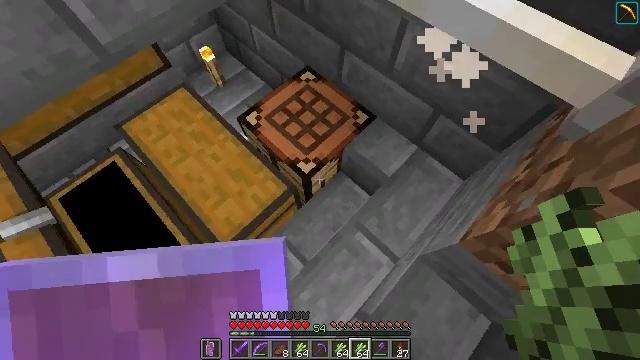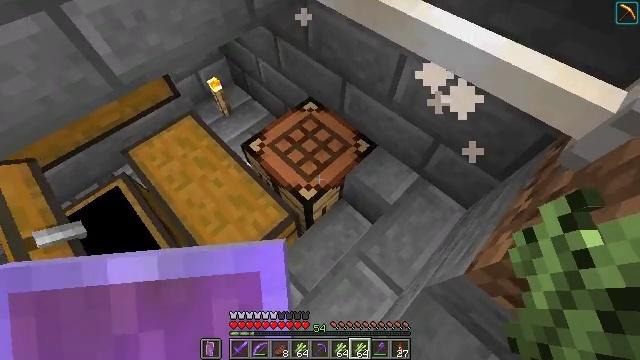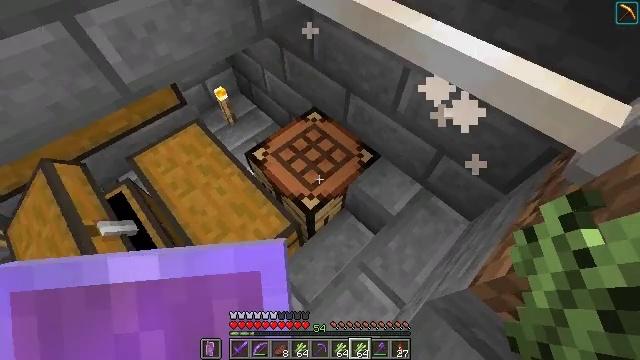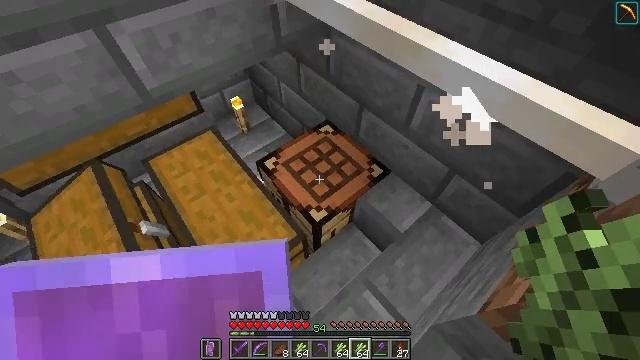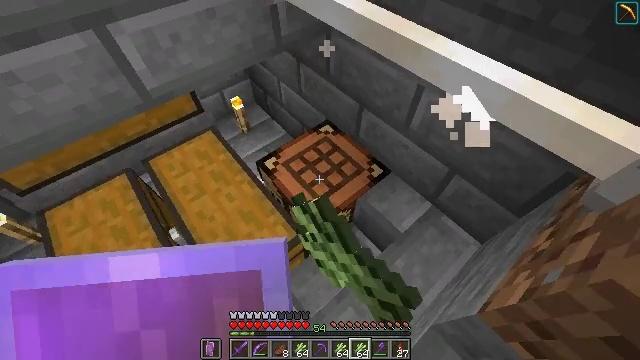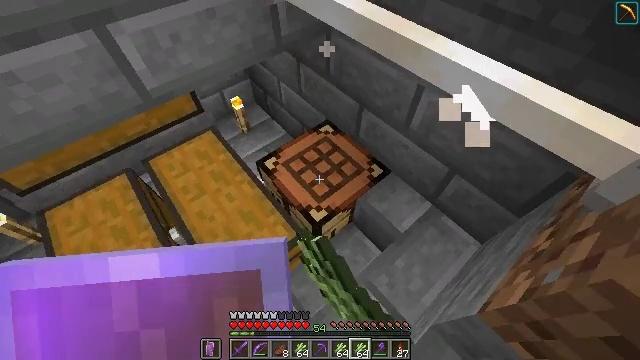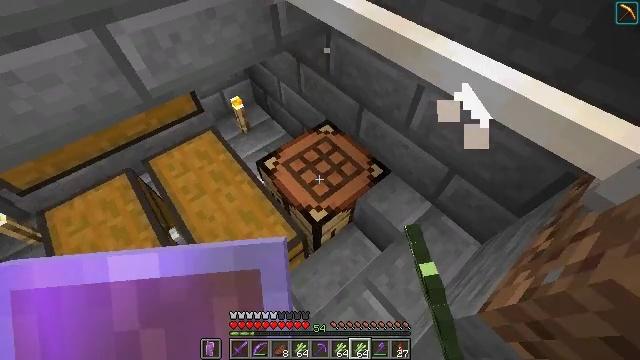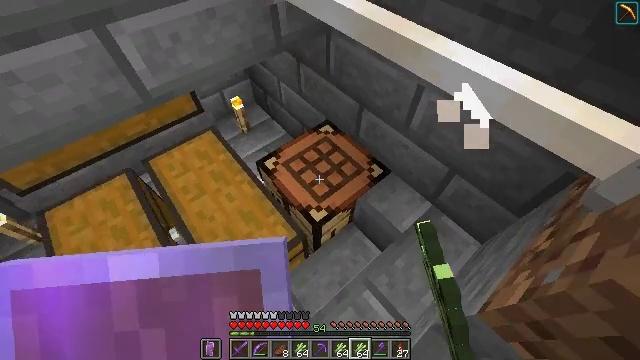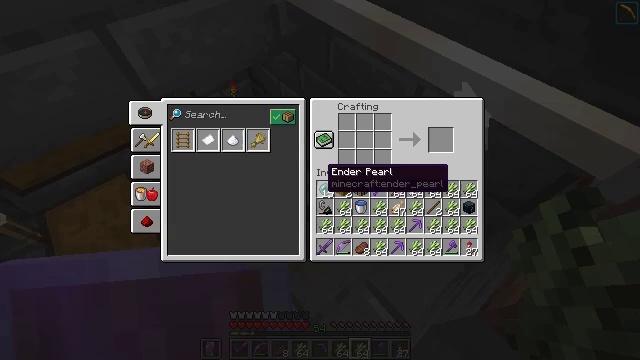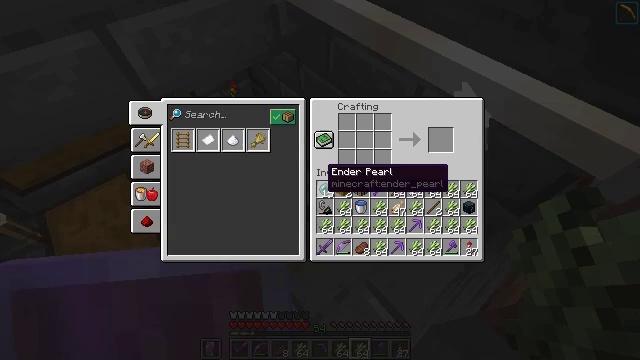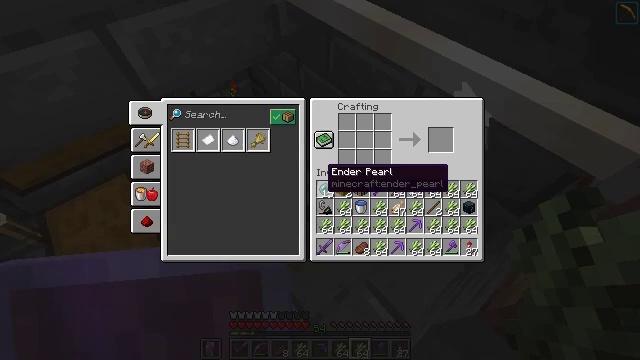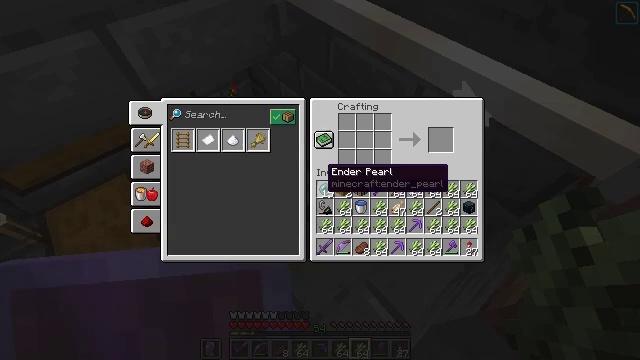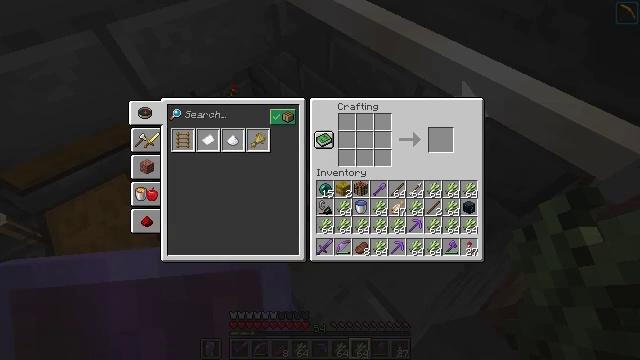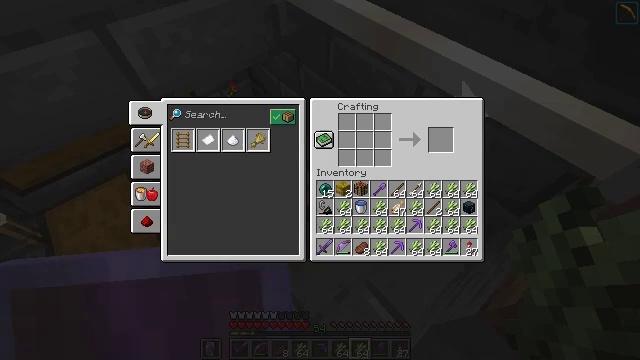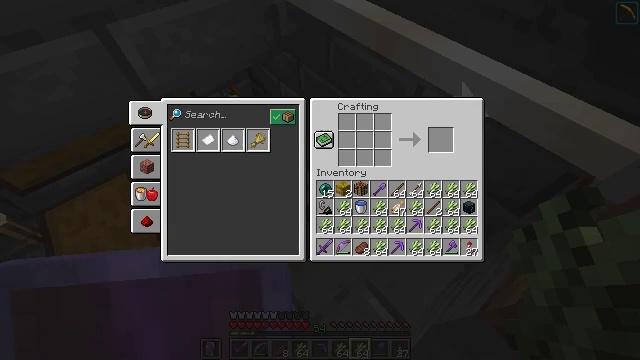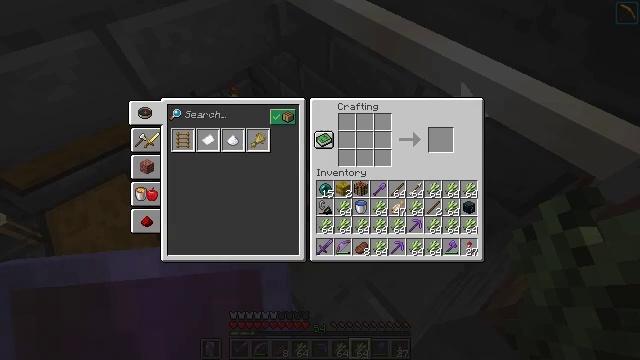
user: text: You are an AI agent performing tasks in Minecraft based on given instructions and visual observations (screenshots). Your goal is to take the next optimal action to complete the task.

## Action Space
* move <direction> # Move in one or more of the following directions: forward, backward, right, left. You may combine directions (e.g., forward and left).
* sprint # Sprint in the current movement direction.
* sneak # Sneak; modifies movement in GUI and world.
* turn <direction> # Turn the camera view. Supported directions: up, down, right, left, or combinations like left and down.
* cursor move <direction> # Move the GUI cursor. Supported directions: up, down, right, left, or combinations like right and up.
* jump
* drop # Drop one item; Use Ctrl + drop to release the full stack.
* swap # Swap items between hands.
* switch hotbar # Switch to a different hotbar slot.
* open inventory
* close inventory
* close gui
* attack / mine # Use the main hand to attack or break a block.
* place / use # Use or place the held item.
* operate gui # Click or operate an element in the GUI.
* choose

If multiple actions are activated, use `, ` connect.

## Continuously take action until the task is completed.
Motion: motion action
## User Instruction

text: Craft paper.
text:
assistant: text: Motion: turn up
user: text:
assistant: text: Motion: turn left and up
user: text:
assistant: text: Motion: turn left and up, use / place
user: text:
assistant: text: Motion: use / place
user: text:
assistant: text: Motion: use / place
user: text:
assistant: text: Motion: use / place
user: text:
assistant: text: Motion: no_op
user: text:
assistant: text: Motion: no_op
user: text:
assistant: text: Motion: no_op
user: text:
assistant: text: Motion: no_op
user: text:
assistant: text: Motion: no_op
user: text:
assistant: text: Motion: no_op
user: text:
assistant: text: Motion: turn left
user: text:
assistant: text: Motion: turn left
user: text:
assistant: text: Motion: sneak, turn left
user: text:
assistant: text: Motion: sneak
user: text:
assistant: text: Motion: sneak, turn left and up
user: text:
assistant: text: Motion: sneak, turn left and up
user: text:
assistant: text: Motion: sneak, turn up
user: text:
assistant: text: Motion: sneak
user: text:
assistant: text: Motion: sneak
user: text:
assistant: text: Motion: sneak
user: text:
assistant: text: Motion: sneak
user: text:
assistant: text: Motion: sneak
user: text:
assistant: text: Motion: sneak
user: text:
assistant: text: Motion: sneak, attack / mine
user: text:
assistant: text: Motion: sneak, attack / mine
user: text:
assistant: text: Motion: sneak, turn right
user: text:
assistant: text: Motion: sneak, turn right
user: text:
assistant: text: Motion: sneak, turn right